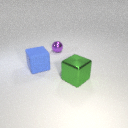
large green metal cube to the right of large blue rubber cube